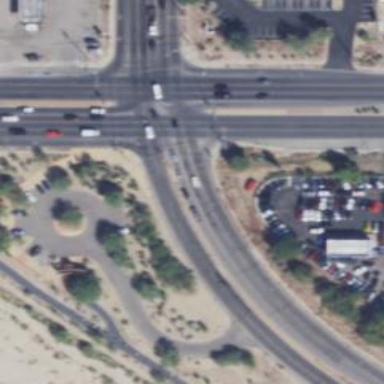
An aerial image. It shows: Marked crossing on the road.